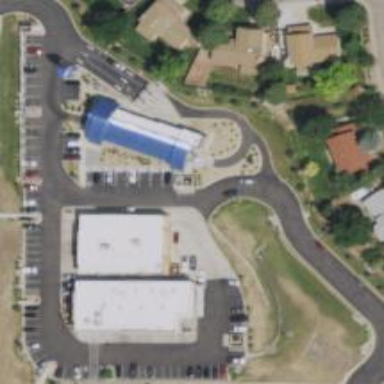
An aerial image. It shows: Parking area.